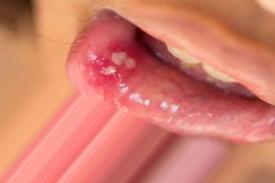
Condition: Mouth Ulcer